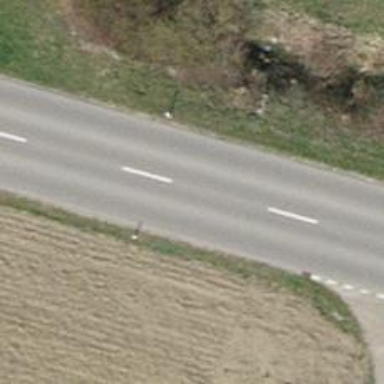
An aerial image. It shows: Tertiary road with asphalt surface.